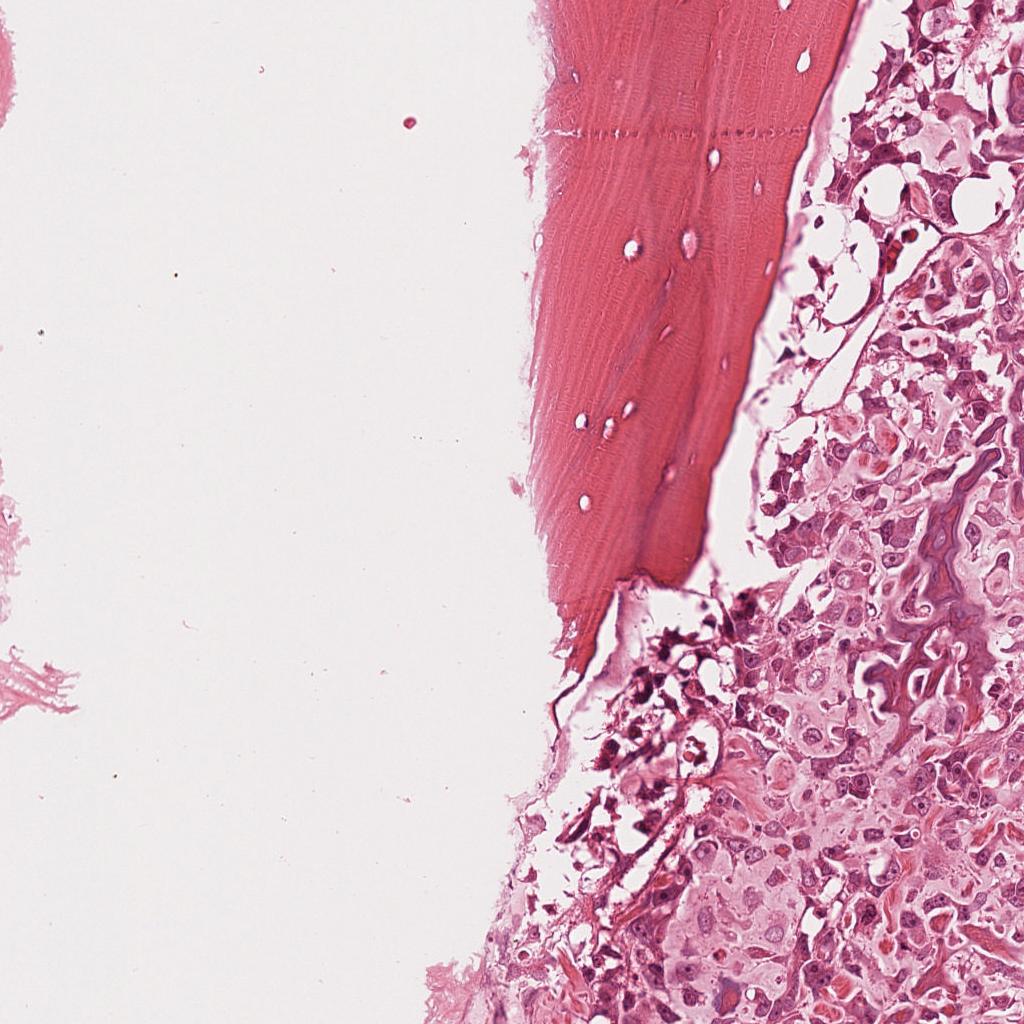
Label: Viable